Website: apple-inc
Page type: review-order
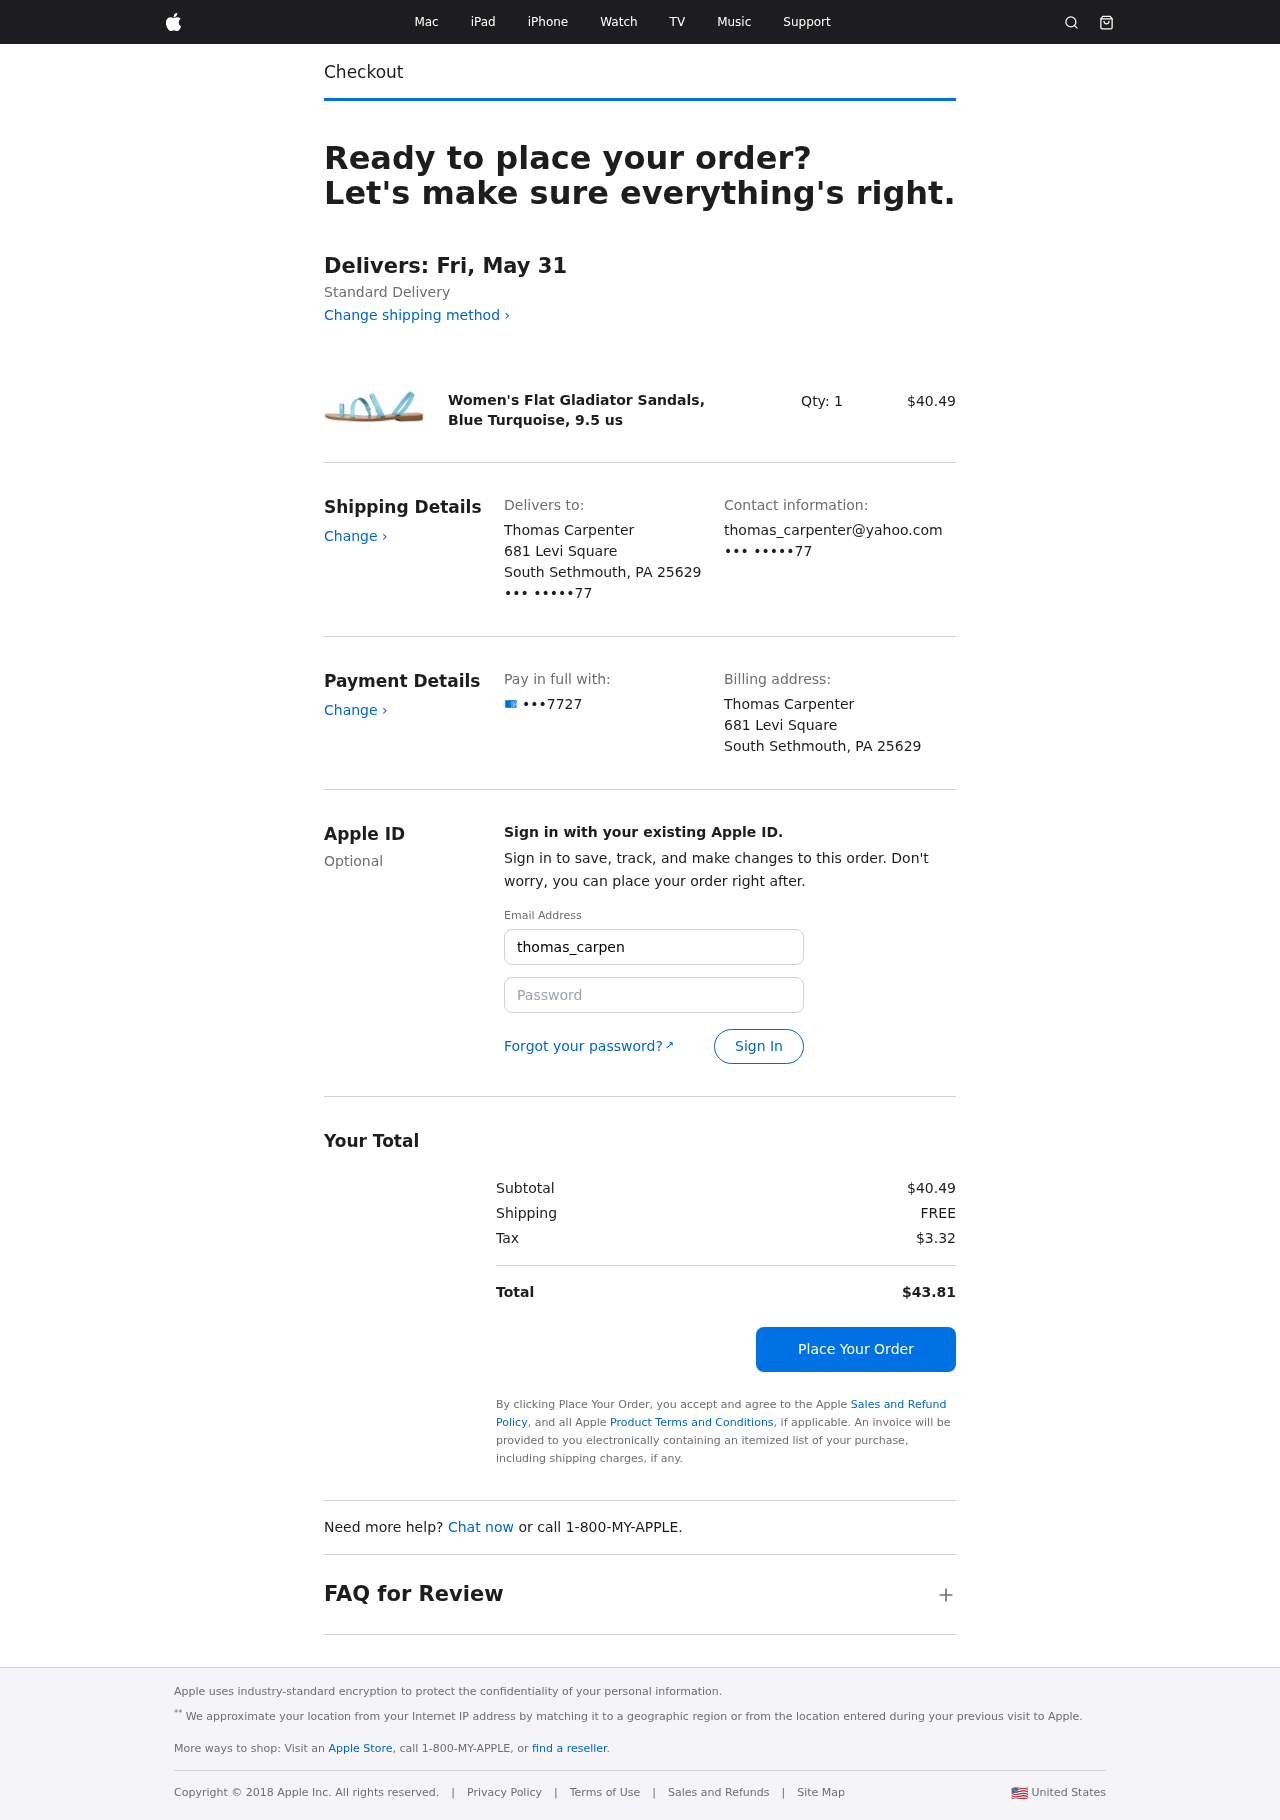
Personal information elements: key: PII_CARD_LAST4
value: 7727
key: PII_CITY_STATE_ZIP
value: South Sethmouth, PA 25629
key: PII_EMAIL3
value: thomas_carpenter@yahoo.com
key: PII_FULLNAME
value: Thomas Carpenter
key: PII_PHONE_SUFFIX
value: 77
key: PII_STREET
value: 681 Levi Square
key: PII_EMAIL2
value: thomas_carpenter@yahoo.com
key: PII_PHONE_SUFFIX2
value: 77
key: PII_FULLNAME2
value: Thomas Carpenter
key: PII_STREET2
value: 681 Levi Square
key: PII_CITY_STATE_ZIP2
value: South Sethmouth, PA 25629
Product elements: key: PRODUCT1_NAME
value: Women's Flat Gladiator Sandals, Blue Turquoise, 9.5 us
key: PRODUCT1_PRICE
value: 40.49
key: PRODUCT1_QUANTITY
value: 1
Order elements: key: ORDER_DELIVERY_DATE
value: Delivers: Fri, May 31
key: ORDER_SUBTOTAL
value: $40.49
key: ORDER_SHIPPING_COST
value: FREE
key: ORDER_TAX
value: $3.32
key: ORDER_TOTAL
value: $43.81